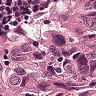
Metastatic tissue present: yes